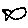
Label: fish